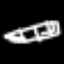
Label: pencil